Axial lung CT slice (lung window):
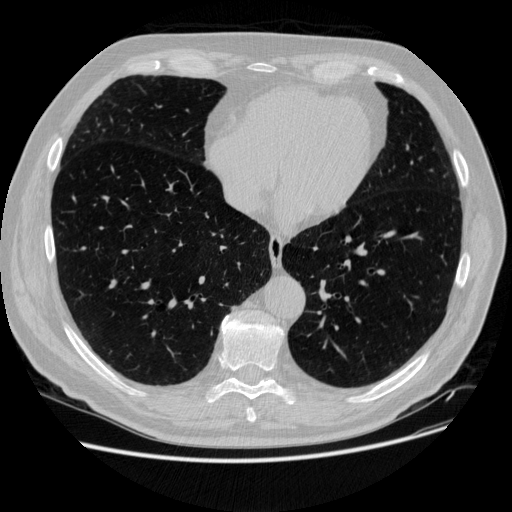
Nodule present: no